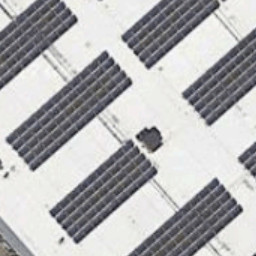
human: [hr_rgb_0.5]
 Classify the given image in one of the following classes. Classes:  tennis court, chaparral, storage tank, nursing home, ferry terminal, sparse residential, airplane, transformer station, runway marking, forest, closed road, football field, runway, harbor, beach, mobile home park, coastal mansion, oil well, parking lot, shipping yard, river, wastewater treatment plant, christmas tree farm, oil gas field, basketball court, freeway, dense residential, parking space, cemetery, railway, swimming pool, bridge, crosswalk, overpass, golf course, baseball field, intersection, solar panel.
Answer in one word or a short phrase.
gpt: solar panel